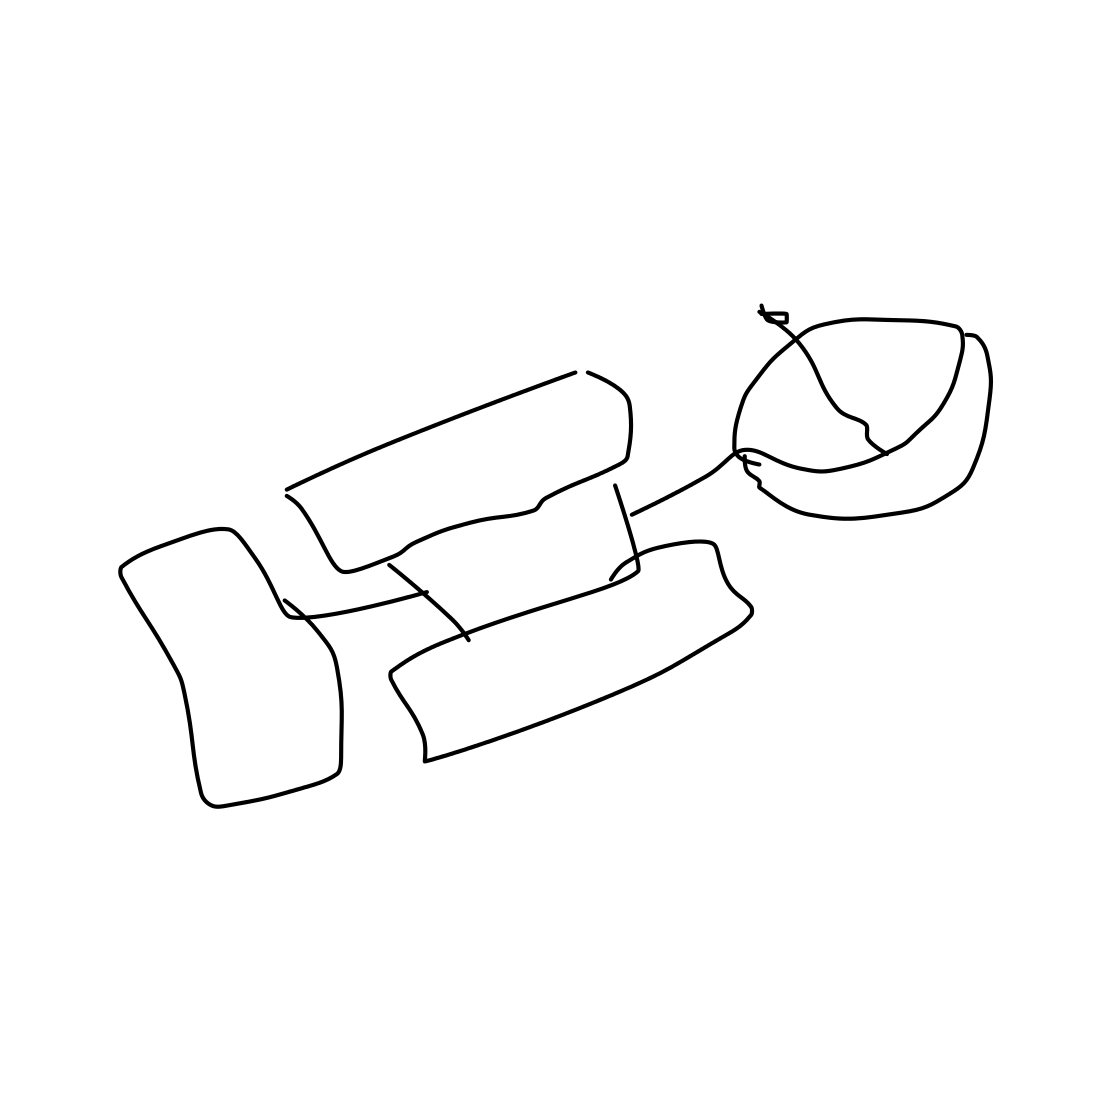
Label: satellite